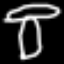
Label: mushroom